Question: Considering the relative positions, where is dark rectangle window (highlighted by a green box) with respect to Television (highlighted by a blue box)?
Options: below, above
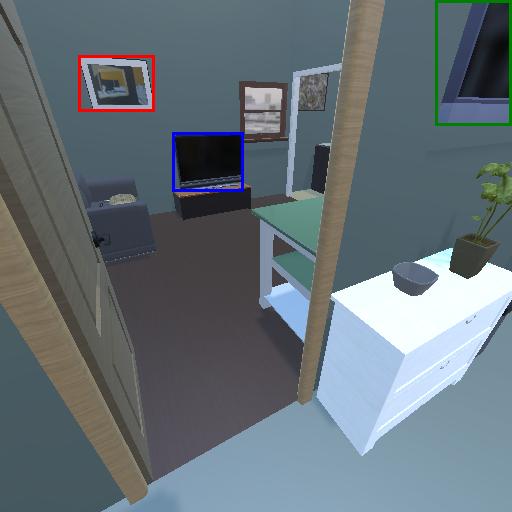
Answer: below